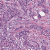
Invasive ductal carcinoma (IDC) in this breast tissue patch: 1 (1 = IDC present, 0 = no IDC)